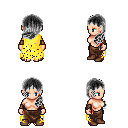
a pixel art fantasy rpg character, female body template, human, light skin, yellow tattered cape, robe skirt, gray left-swept hairstyle, leather bracers, brown shoes, four views (front, back, left, right), 2x2 character sprite sheet, small pixel art, hard edges, no anti-aliasing